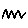
Label: zigzag